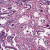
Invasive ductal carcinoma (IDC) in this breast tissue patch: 1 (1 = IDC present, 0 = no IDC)